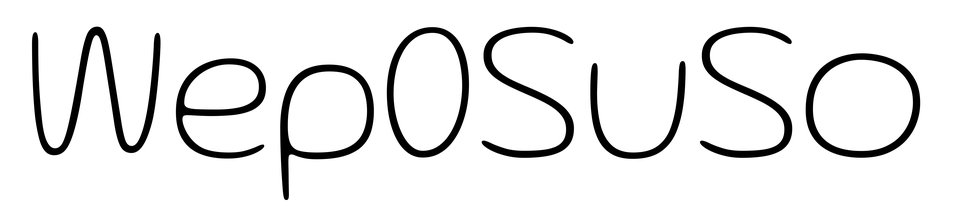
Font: Gluten_Thin